Brain MRI, t1w sequence, axial 2D slice.
Patient: age 21, sex F, weight 78 kg, height 1.78 m
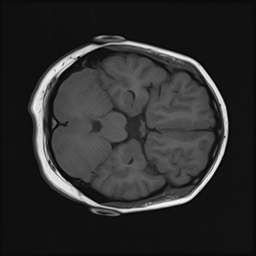